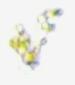
Label: Detritus